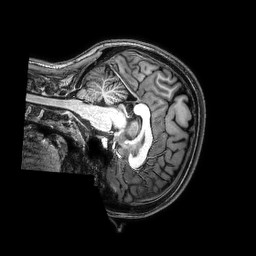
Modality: T1w
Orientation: sagittal
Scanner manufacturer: philips
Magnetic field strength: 3 T
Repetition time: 0.008 s
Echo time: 0.003574 s